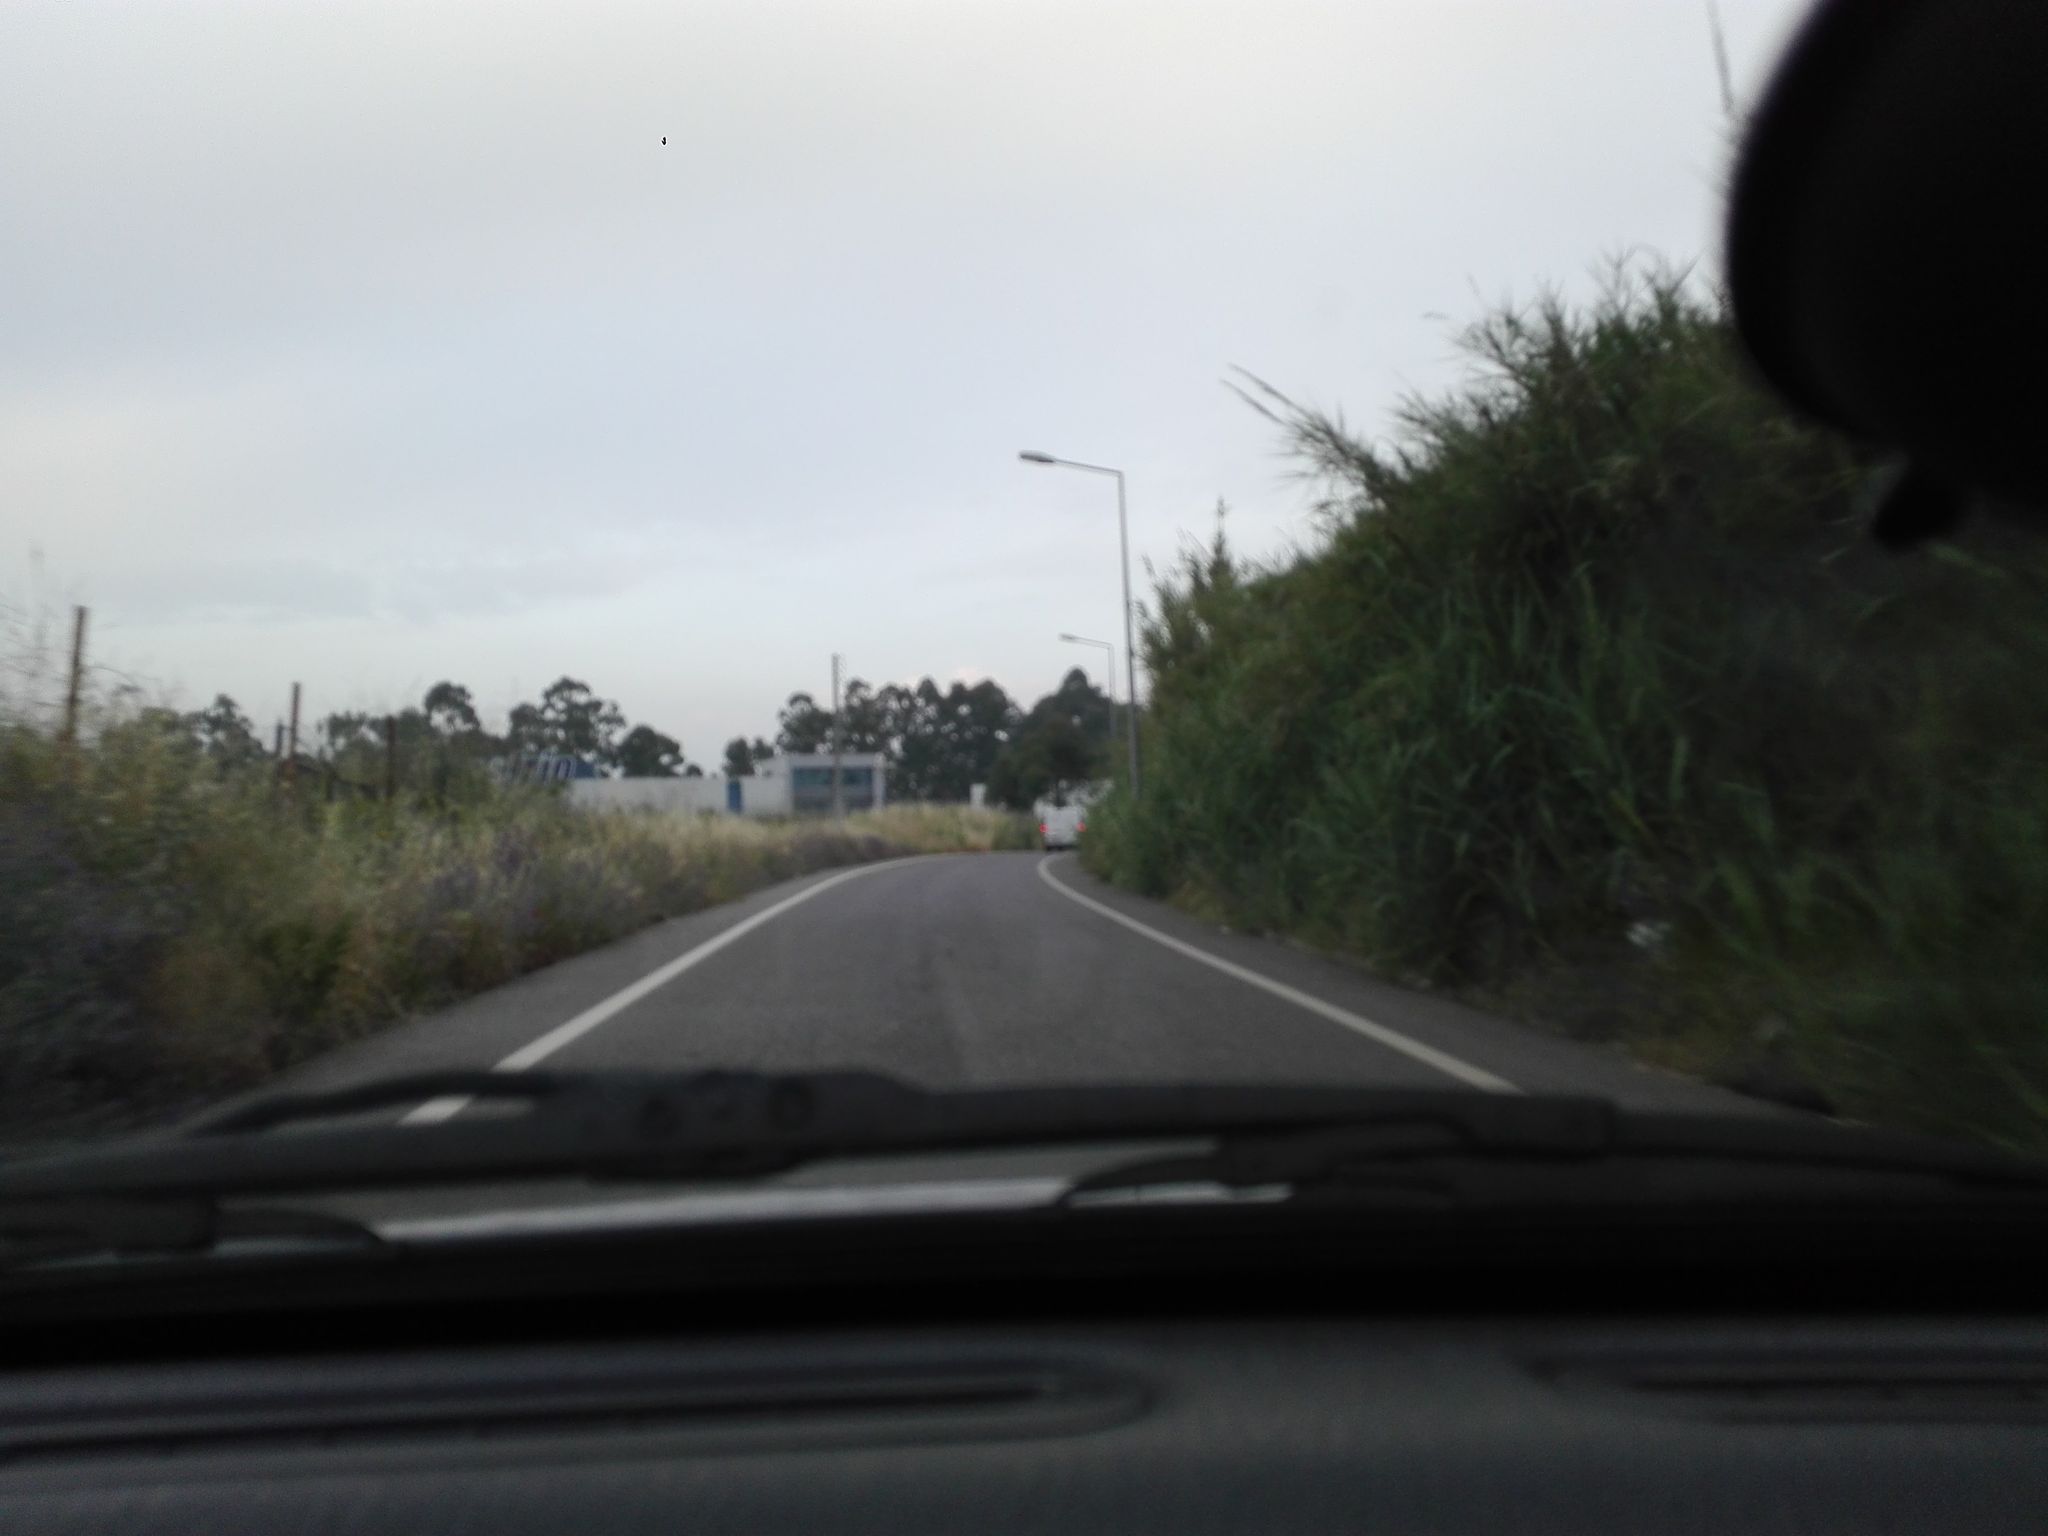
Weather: snowy
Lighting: day
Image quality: slightly poor
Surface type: driving surface
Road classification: residential, tertiary
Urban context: urban centre
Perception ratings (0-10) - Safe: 6.09, Lively: 3.94, Beautiful: 5.33, Boring: 4.73, Depressing: 3.92, Wealthy: 3.29